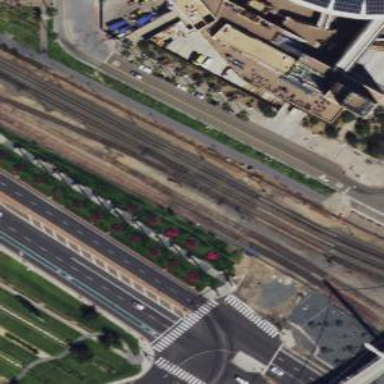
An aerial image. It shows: Railway siding with rails.